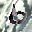
Label: 6